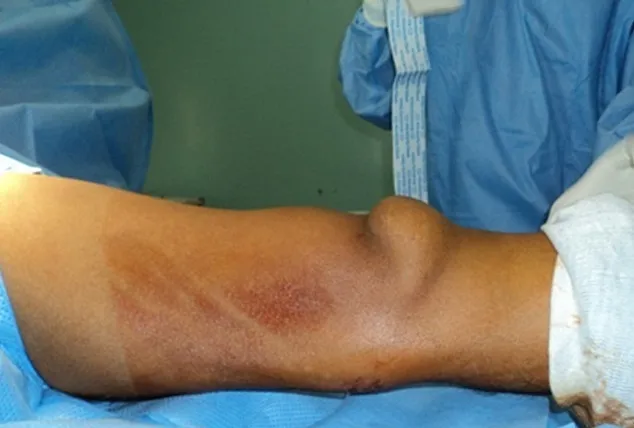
Suprapatellar defect on the right knee.
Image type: medical_photograph (other_medical_photograph)